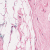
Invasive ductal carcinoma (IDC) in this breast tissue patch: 0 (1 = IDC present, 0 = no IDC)